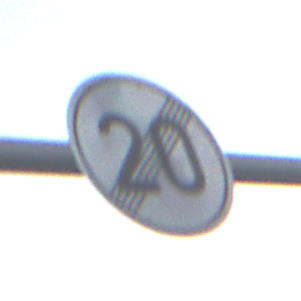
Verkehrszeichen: EndeGeschwindigkeit20
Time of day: SunriseSunset
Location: Outdoor (Nature)
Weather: PartlyCloudy
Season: NotSpecified
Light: Natural